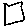
Label: square